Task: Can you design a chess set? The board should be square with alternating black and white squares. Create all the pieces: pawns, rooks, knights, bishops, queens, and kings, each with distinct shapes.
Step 4121:
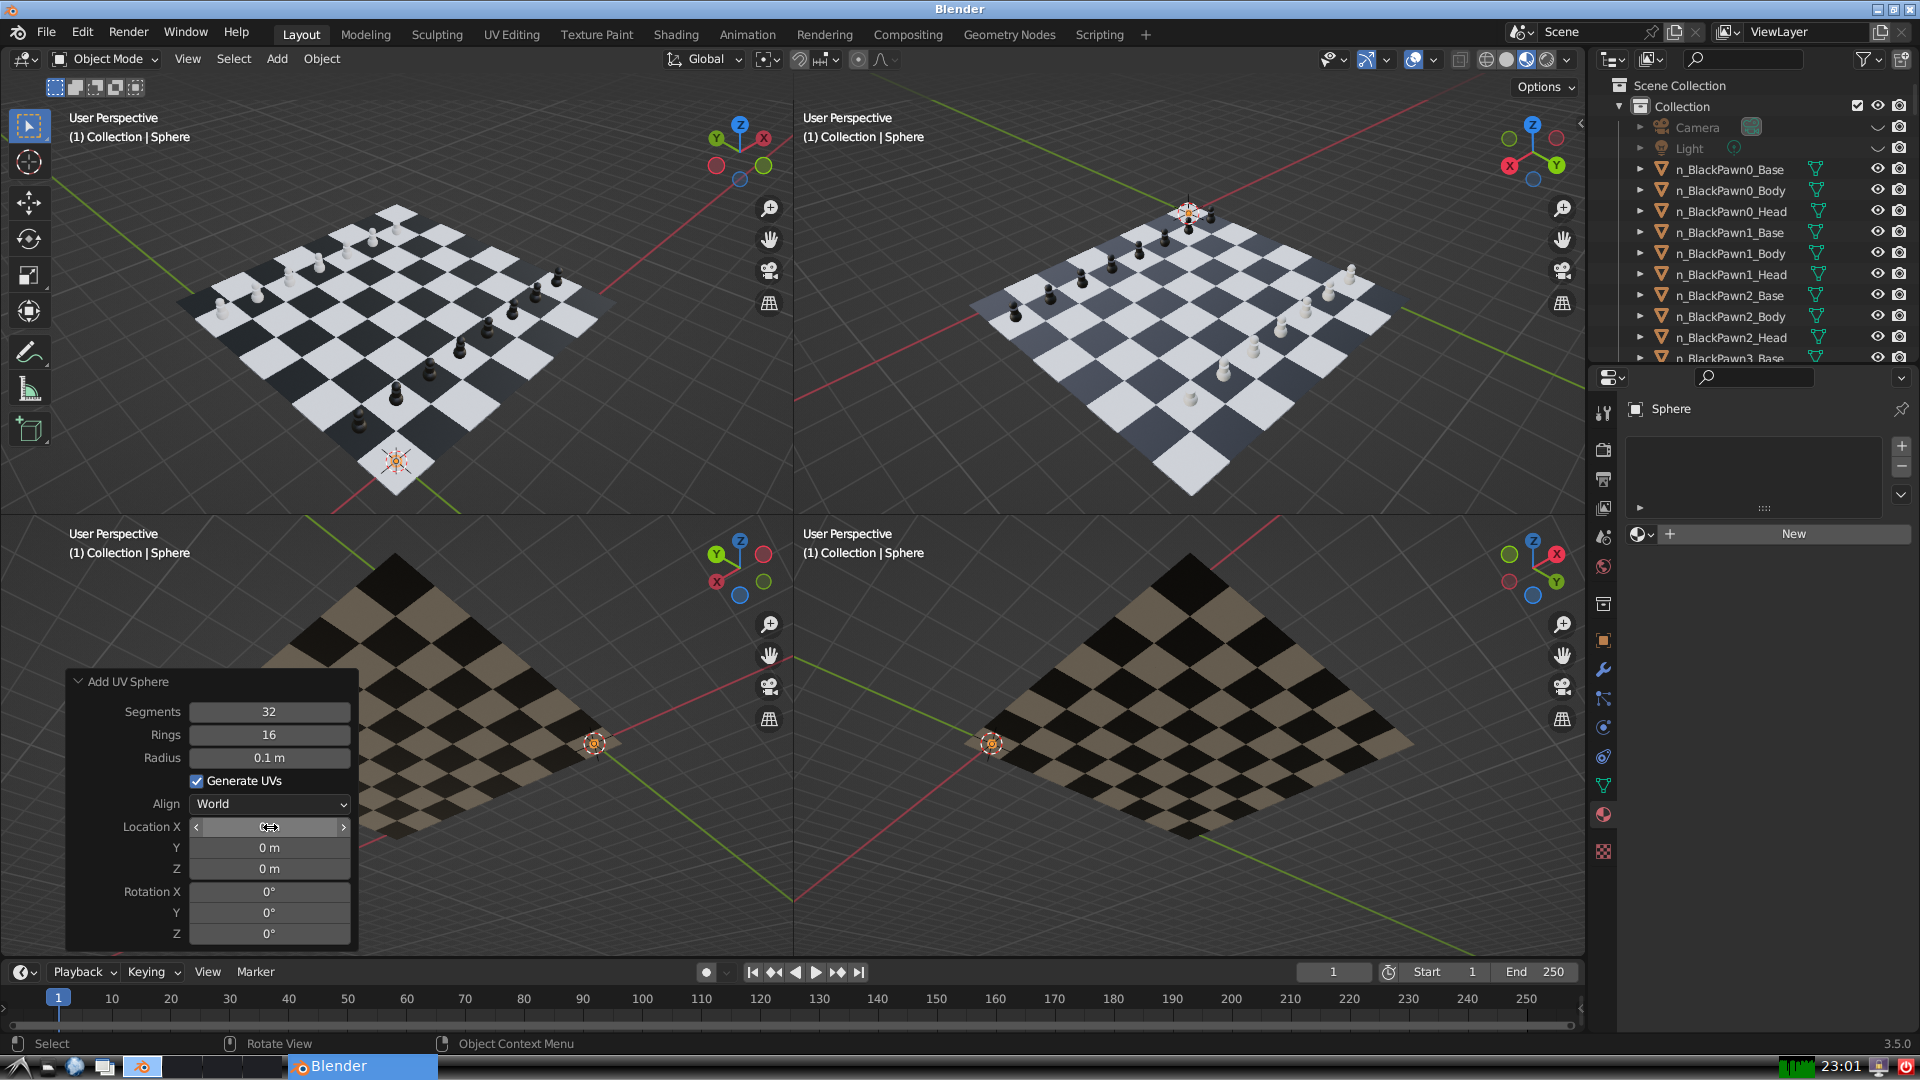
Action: click: no